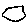
Label: hexagon